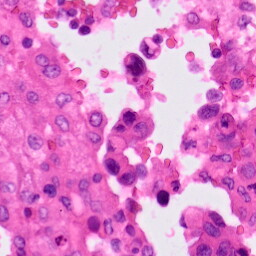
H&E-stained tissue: Lung